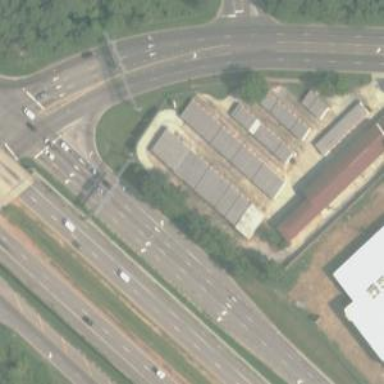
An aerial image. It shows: Commercial building.